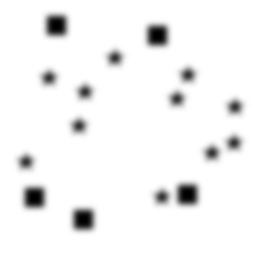
Squares: 5
Triangles: 0
Stars: 11
Total shapes: 16